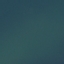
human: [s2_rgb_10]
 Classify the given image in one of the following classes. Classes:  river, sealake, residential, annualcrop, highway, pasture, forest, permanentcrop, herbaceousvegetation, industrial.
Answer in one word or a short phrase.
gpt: SeaLake